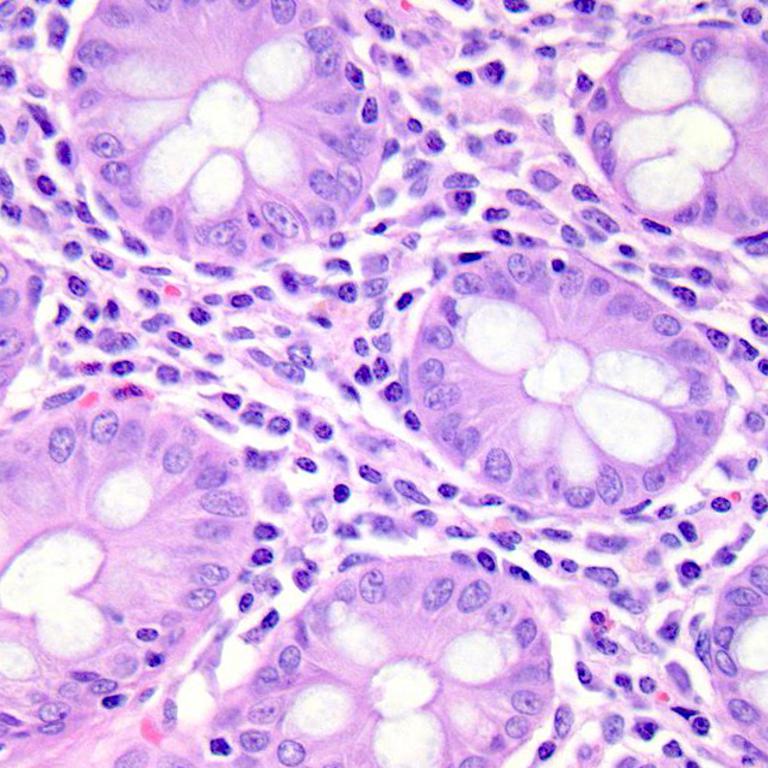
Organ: colon
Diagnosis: benign